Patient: sex M, age 48
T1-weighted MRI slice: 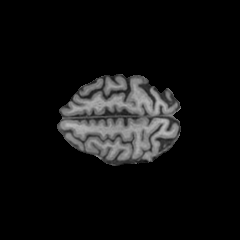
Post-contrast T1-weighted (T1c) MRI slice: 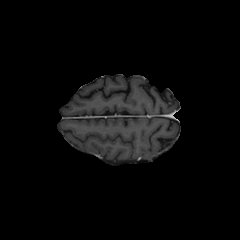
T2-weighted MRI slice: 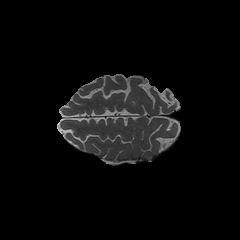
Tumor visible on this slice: no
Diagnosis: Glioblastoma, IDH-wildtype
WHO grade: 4